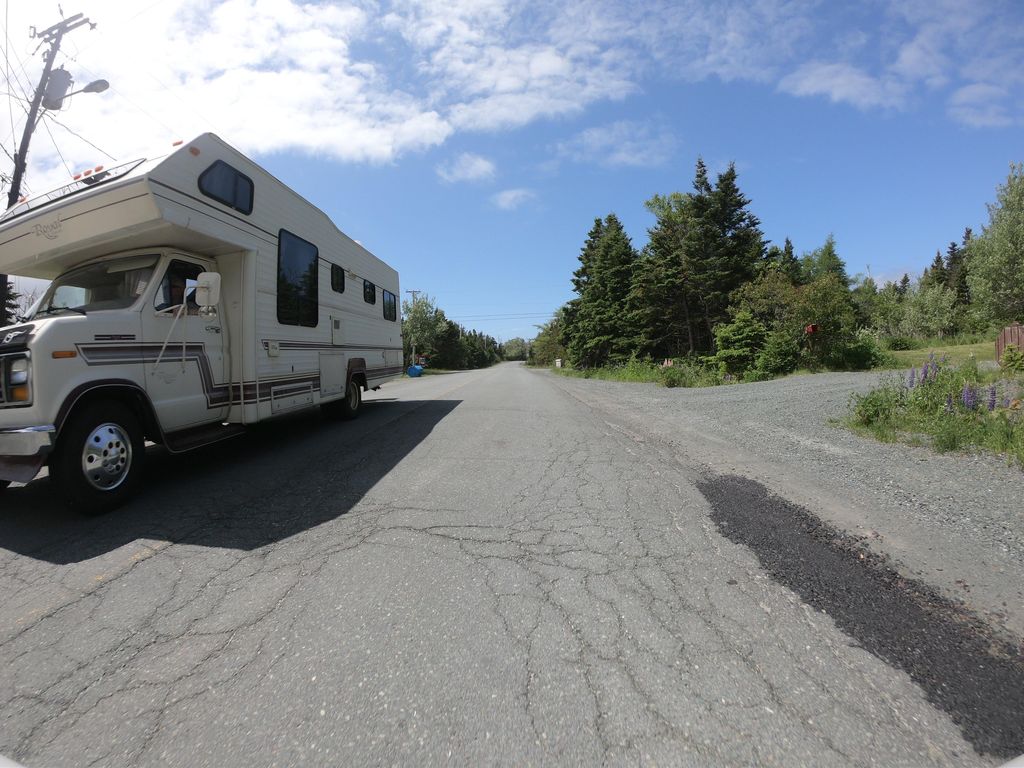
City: st_johns